Question: I am trying to build a relay but I always get an error that doesn't make any sense to me.
The error says that a ground object is missing or a component is not connected,
but I can't find anything missing.
I tried to build the relay in different ways but always the same error...

My class for testing the relay:
'''
model test
Relay relay annotation (Placement(transformation(extent={{-20,4},{0,24}})));
ConstantVoltage constantVoltage annotation (Placement(transformation(
extent={{-10,-10},{10,10}},
rotation=-90,
origin={-74,10})));
ConstantVoltage constantVoltage1 annotation (Placement(transformation(
extent={{-10,-10},{10,10}},
rotation=-90,
origin={52,12})));
Modelica.Electrical.Analog.Basic.Ground ground
annotation (Placement(transformation(extent={{-42,-30},{-22,-10}})));
equation
connect(relay.n1, constantVoltage.n) annotation (Line(
points={{-20,9},{-46,9},{-46,0},{-74,0}},
color={0,0,255},
smooth=Smooth.None));
connect(constantVoltage.p, relay.p1) annotation (Line(
points={{-74,20},{-48,20},{-48,19},{-20,19}},
color={0,0,255},
smooth=Smooth.None));
connect(relay.n1, ground.p) annotation (Line(
points={{-20,9},{-26,9},{-26,-10},{-32,-10}},
color={0,0,255},
smooth=Smooth.None));
connect(relay.p2, constantVoltage1.p) annotation (Line(
points={{0,19},{26,19},{26,22},{52,22}},
color={0,0,255},
smooth=Smooth.None));
connect(constantVoltage1.n, relay.n2) annotation (Line(
points={{52,2},{26,2},{26,9},{0,9}},
color={0,0,255},
smooth=Smooth.None));
connect(ground.p, relay.n2) annotation (Line(
points={{-32,-10},{-16,-10},{-16,9},{0,9}},
color={0,0,255},
smooth=Smooth.None));
annotation (Diagram(coordinateSystem(preserveAspectRatio=false, extent={{-100,
-100},{100,100}}), graphics));
end test;
'''
relay class:
very simple, I just look at v1, if the voltage is positive, the relay should let the current through.
'''
model Relay
extends Modelica.Electrical.Analog.Interfaces.TwoPort;
Boolean off;
equation
off = v1 < 0;
v2 = if off then 0 else v2;
i2 = if off then 0 else i2;
annotation (Diagram(coordinateSystem(preserveAspectRatio=false, extent={{-100,
-100},{100,100}}), graphics));
end Relay;
'''
error log:
'''
Check of MTS.test:
The model has the same number of unknowns and equations: 27
The problem is structurally singular.
It has 27 scalar unknowns and 27 scalar equations.
The Real part has 26 unknowns and 26 equations.
The Integer part has 0 unknowns and 0 equations.
The Boolean part has 1 unknowns and 1 equations.
The String part has 0 unknowns and 0 equations.
Attempting to further localize singularity.
Singularity of MTS.test is at the top level.
The model MTS.test is structurally singular.
The problem is structurally singular for the element type Real.
The number of scalar Real unknown elements are 26.
The number of scalar Real equation elements are 26.
The model includes the following hints:
An electrical current cannot be uniquely calculated.
The reason could be that
- a ground object is missing (Modelica.Electrical.Analog.Basic.Ground)
to define the zero potential of the electrical circuit, or
- a connector of an electrical component is not connected.
The problem has no elements of type Integer.
The problem is structurally regular for the element type Boolean.
The number of scalar Boolean elements are 1.
The problem has no elements of type String.
ERROR: 2 errors were found
WARNING: 2 warnings were issued
'''
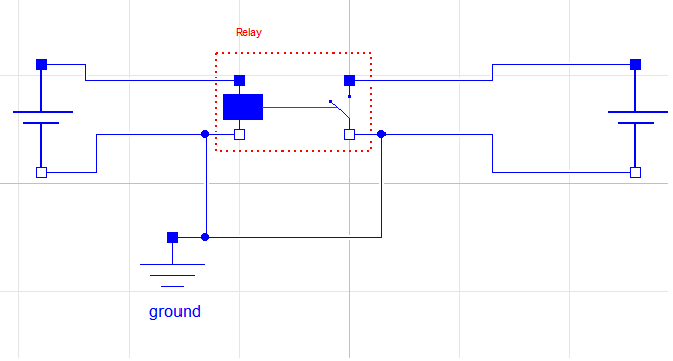
Answer: Here is a different approach that may be worth investigating:
Using a variable resistor on the switch side, and if the switch is open then set the resistance to very large and if it is closed set the resistance to very small.
There are probably more accurate methods but you could probably implement this in such a way to avoid events.